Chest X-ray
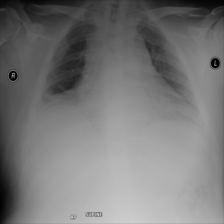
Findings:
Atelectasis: negative
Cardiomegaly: negative
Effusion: negative
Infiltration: positive
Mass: negative
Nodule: negative
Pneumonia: negative
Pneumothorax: negative
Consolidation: negative
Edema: negative
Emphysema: negative
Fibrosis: negative
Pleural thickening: negative
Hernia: negative